Question: On the 2nd 3rd etc. page the tableheader and tablerows of quotation or invoice are jammed, when I print the document in pdf format.
This works the same (wrong) way in my own written templates too.
Brand new installed LinuxMint17 (Ubuntu clone), latest odoo8 (2015-01-29), wkhtmltox0.12.2.1

Is this a bug or a feature?
Any help would be appreciated!
Cheers! Janos
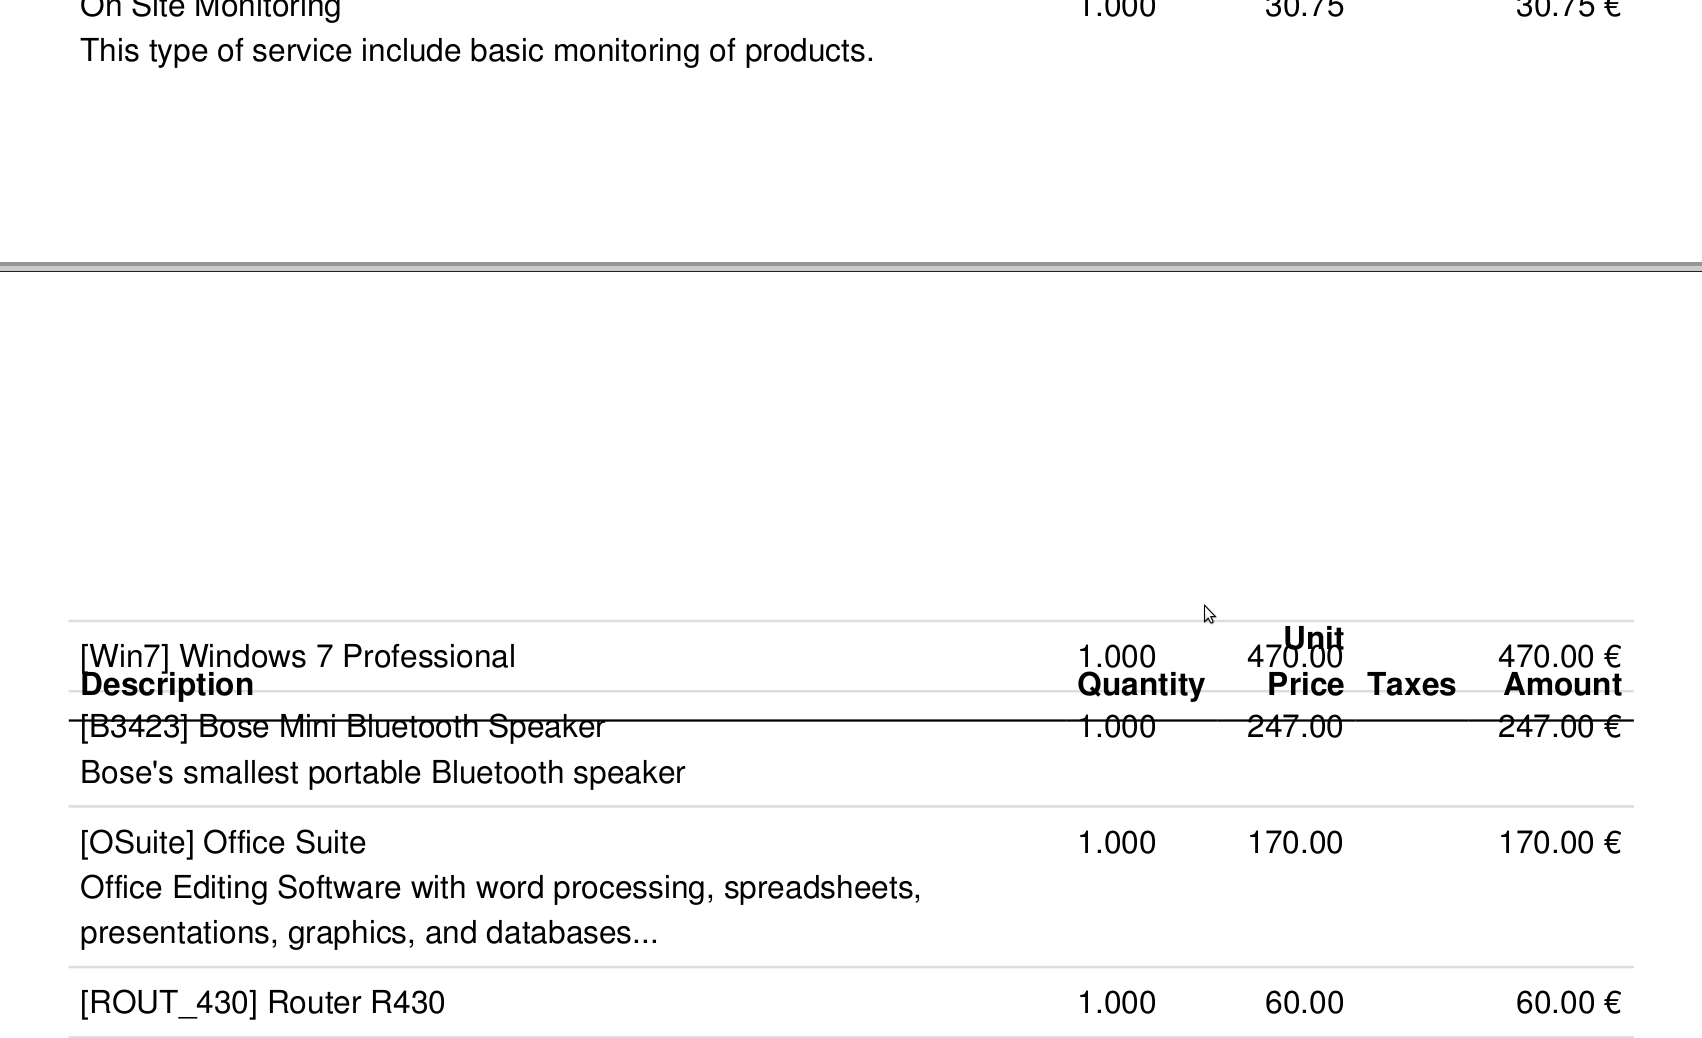
Answer: Hear it means that the current Report not using the compatible version of
you need to check from version of current python library and
if it 0.12 to lower remove and reinstall then install the latest version or later and print your report again.
I hope this should help you.